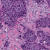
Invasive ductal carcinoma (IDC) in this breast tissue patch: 1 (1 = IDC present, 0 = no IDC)